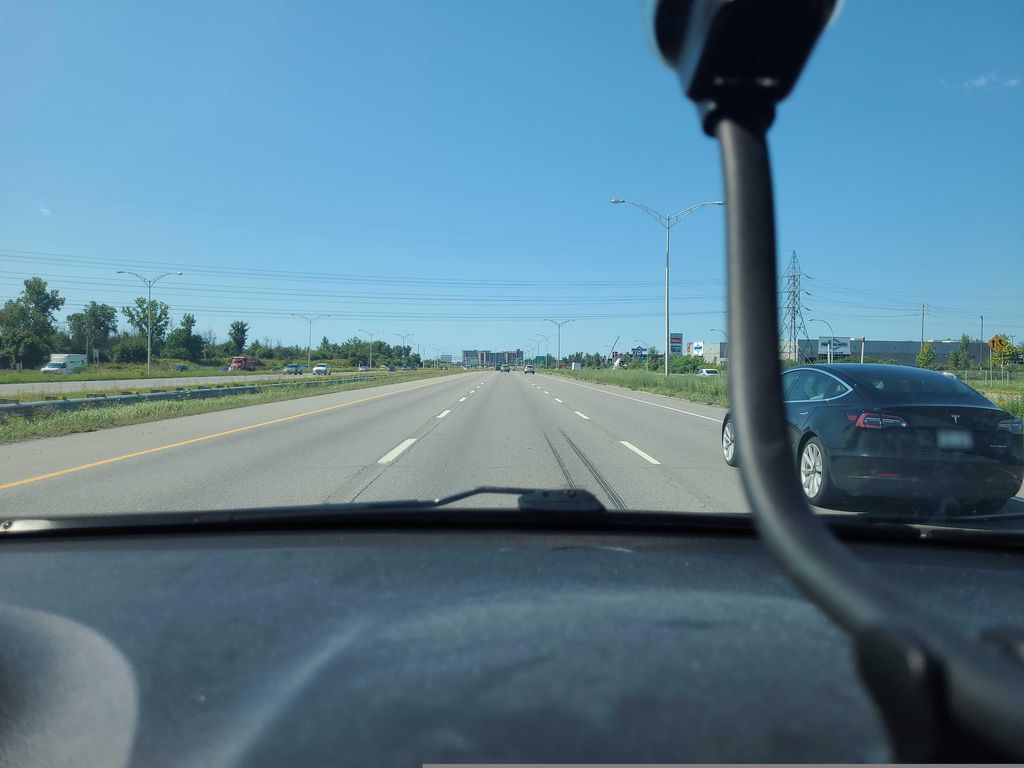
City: montreal